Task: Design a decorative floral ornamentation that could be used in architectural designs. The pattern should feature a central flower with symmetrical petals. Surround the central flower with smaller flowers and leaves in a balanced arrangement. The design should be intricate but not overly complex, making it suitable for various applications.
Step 87:
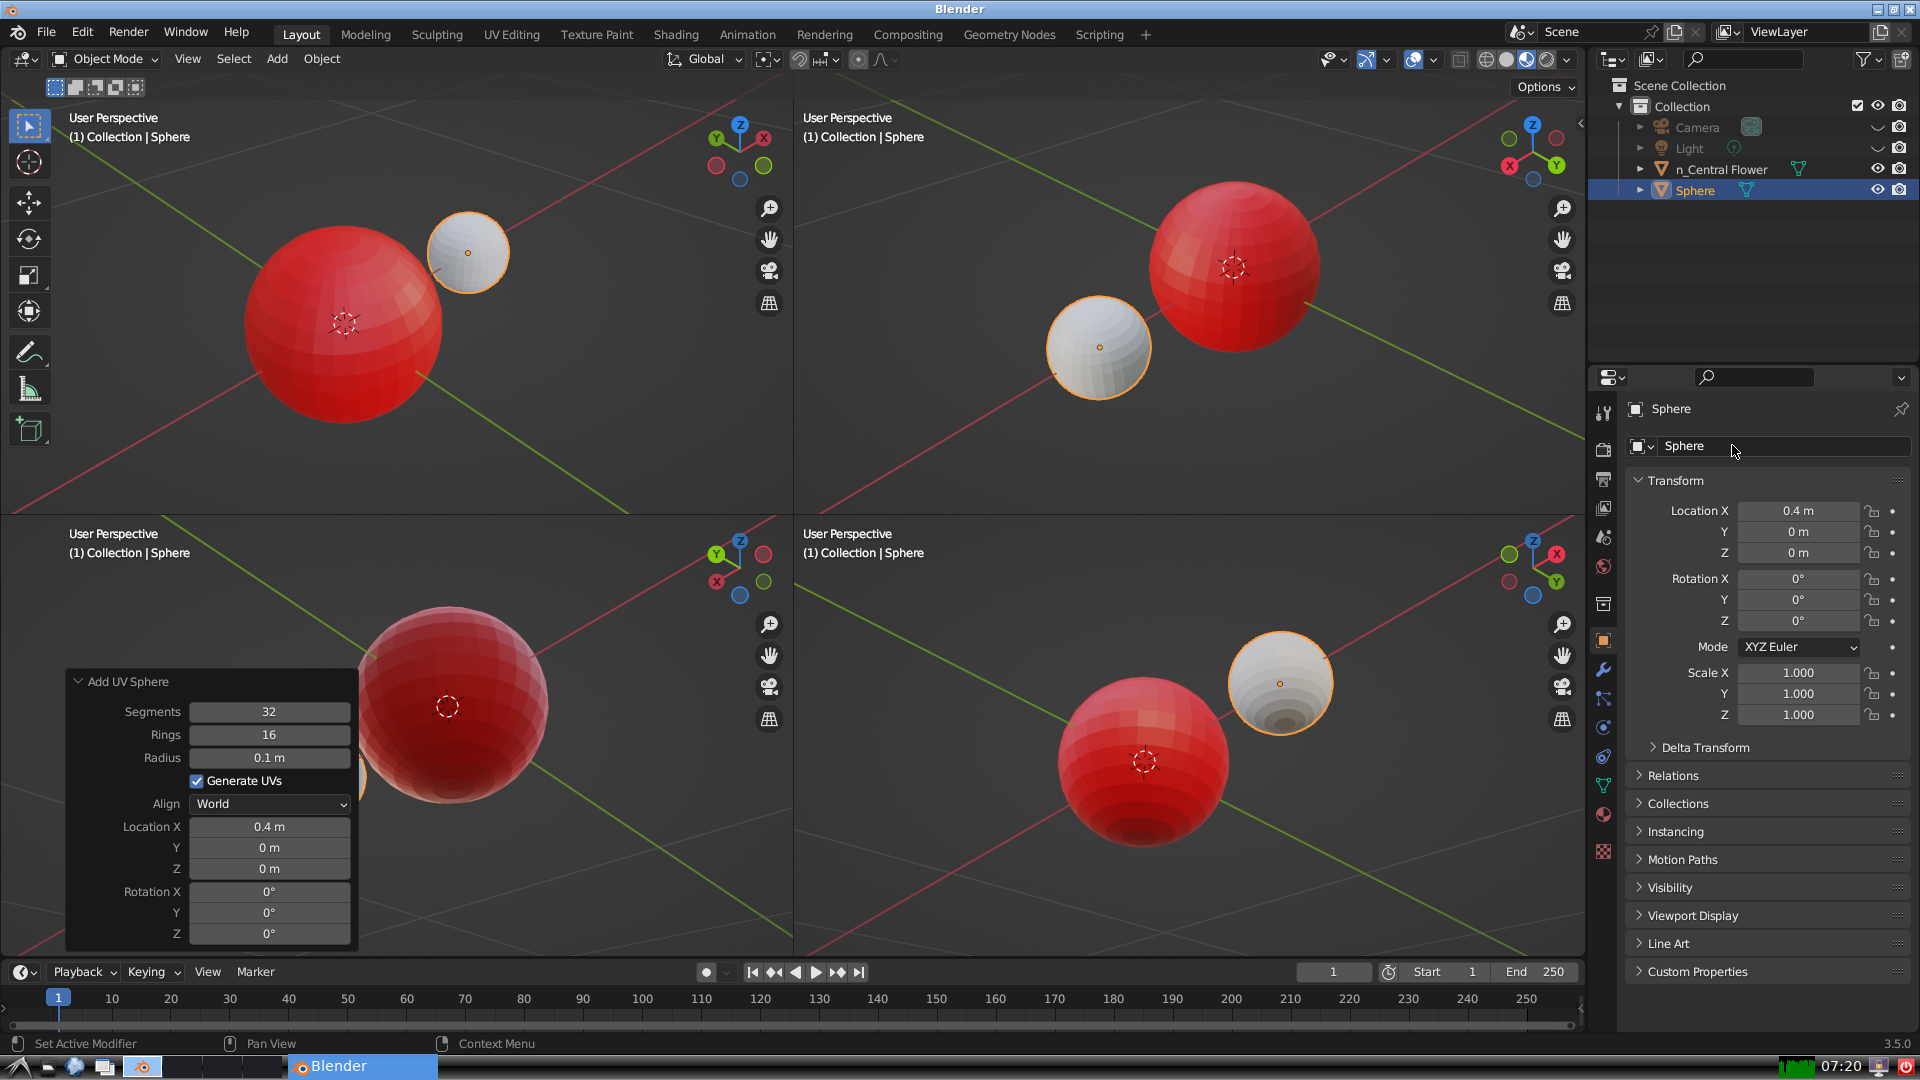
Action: click: no